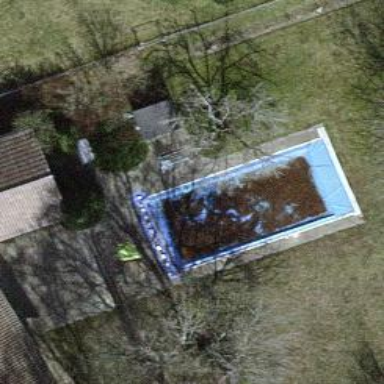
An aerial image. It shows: Swimming pool located in leisure land.